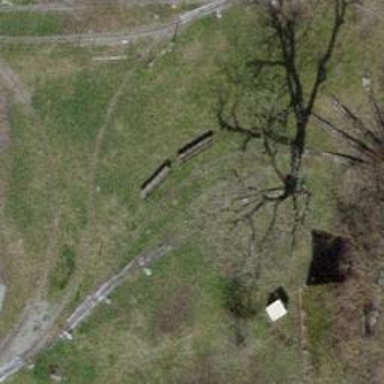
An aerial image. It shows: Miniature railway.